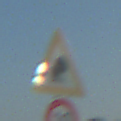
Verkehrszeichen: UnzureichendesLichtraumprofil
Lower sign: Geschwindigkeit10
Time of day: MorningAfternoon
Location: Outdoor (Nature)
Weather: Clear
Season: NotSpecified
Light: Natural